Chest X-ray:
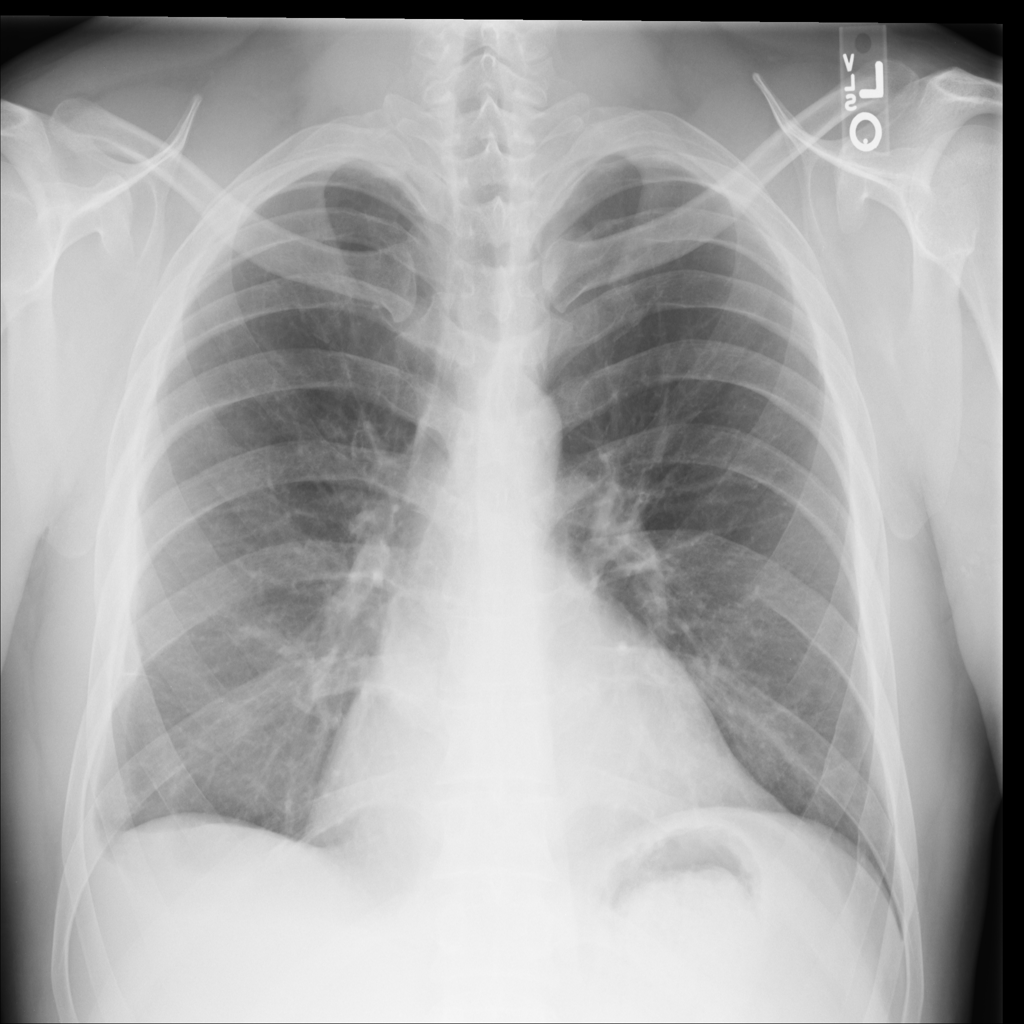
Findings: Pleural Thickening
No abnormal finding: no